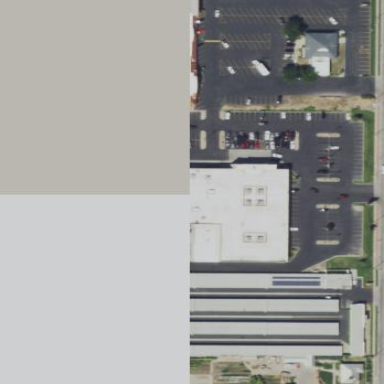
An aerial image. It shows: Parking area with surface.